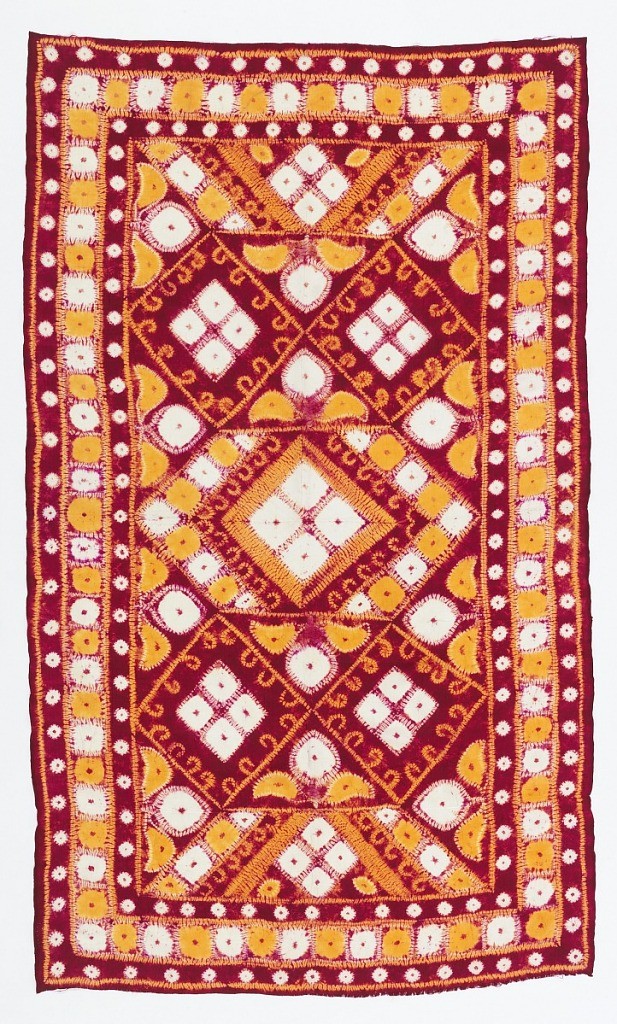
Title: Textile
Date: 19th century
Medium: silk Technique: tied-resist patterning on plain weave
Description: tied-resist dyed silk textile with a field filled with diamond shapes, border of large dots with guard borders of smaller dots. In red, orange and white.